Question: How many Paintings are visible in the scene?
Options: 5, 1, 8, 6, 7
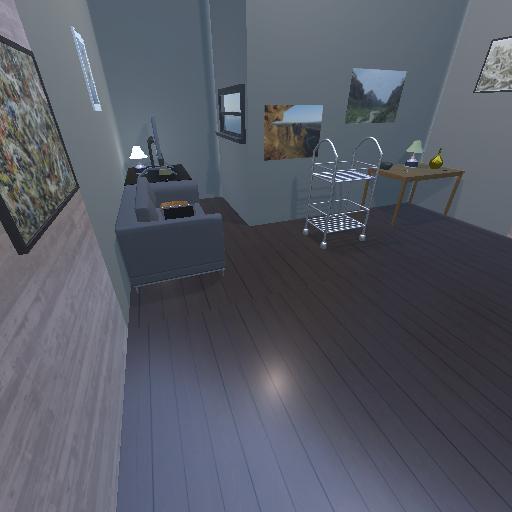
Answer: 5